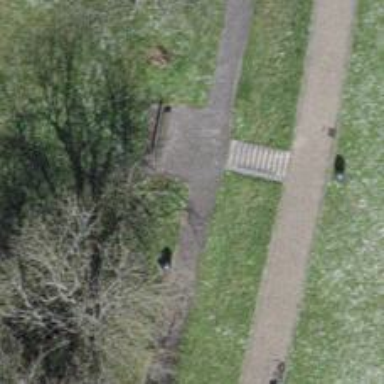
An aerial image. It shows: Road with steps.